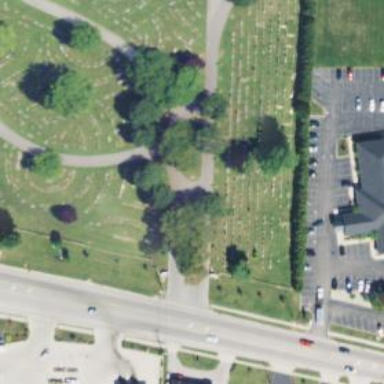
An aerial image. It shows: Section 45 of the cemetery.